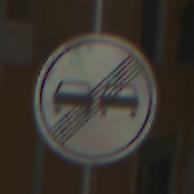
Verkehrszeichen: EndeUeberholverbot
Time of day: MorningAfternoon
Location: Outdoor (Urban)
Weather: Clear
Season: NotSpecified
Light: Natural